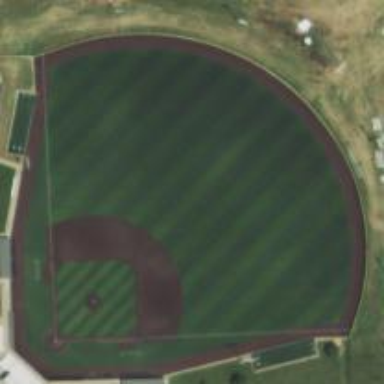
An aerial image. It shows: Baseball pitch for leisure land.